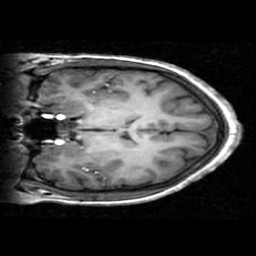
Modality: T1w
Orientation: coronal
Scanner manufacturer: ge
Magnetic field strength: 3 T
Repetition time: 0.009036 s
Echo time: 0.00184 s